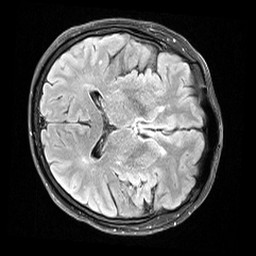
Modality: FLAIR
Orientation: axial
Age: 72
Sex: female
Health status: healthy
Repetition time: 12 s
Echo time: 0.095 s